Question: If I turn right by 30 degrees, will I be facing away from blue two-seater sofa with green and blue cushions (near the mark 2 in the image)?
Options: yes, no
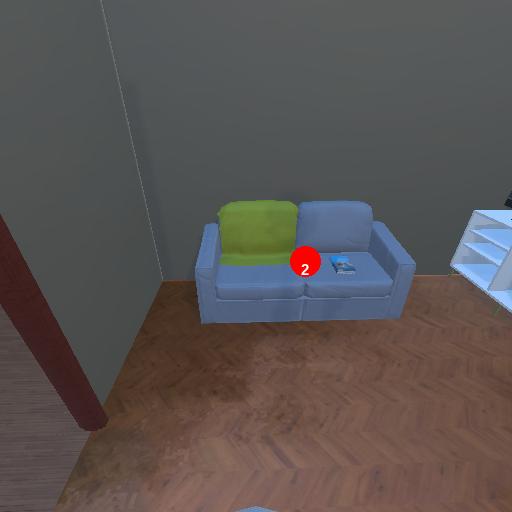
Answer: yes